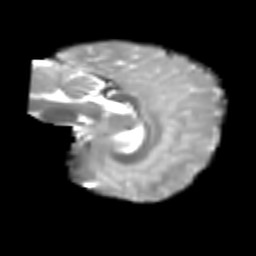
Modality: T2w
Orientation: sagittal
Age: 6
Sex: female
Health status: healthy